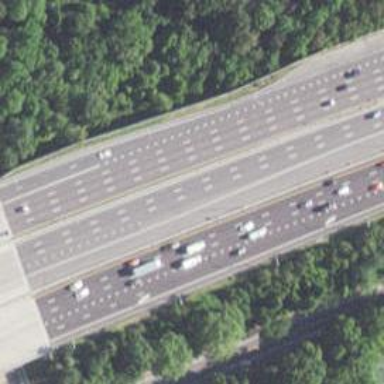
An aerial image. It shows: Motorway junction.